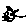
Label: cat